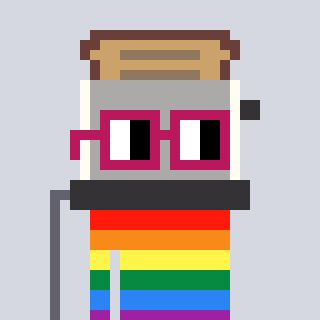
a pixel art character with square dark red glasses, a toaster-shaped head and a teal-colored body on a cool background